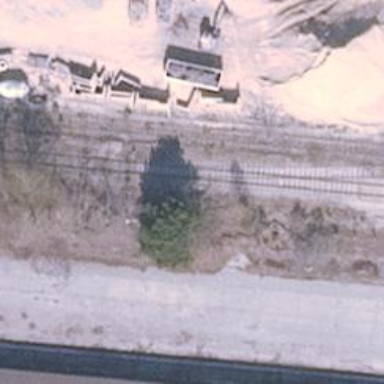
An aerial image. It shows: Disused railway siding.